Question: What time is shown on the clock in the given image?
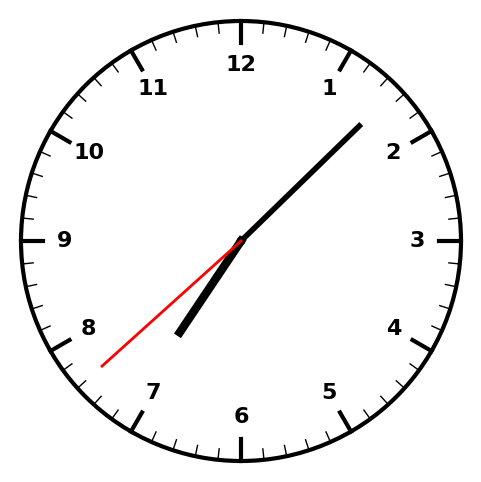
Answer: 07:07:38